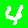
Digit: 4